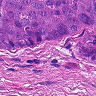
Metastatic tissue present: yes